Question: I have a complex piece of PHP which uses ImageFilledArc to draw a 2-stroke engine timing diagram. It has worked for years under php 5.2 but my ISP has upgraded the server to PHP 5.3 and the arcs are no longer rendered. The image below shows what happens, and what was expected.

Tests show the function is returning FAIL (zero) to all values of 'style'. Experiments show ImageFilledRectangle works as expected (code inserted into the program so it uses the same target GD image instance and color values).
Web searches have failed to find any mention of changes to any graphic functions in the PHP transition document, nor anyone else having problems with this function. The code which draws the graphics is provided below. The code which calls it is not, but it can be tested by calling the page with no args at all.
'''
<?php
/*
* Creats a PNG image of the MBI CAD standard timing 2-stroke diagram.
*
* Created on Aug 10, 2007 by Ronald A Chernich, Brisbane, Australia.
* This work is licensed under the Creative Commons
* Attribution-Noncommercial-Share Alike 3.0 license.
* See: http://creativecommons.org/licenses/by-nc-sa/3.0
*
* 2007-08-08 1.0 First version
* 2007-08-13 1.1 Add FRV labeling adjustment
* 2007-08-15 1.2 Add SPI capability and blow-down
* 2007-08-15 1.2.1 Revise SPI representation to Inlet side of graph
* 2007-08-25 1.2.2 SPI and inlet labels overlapped in some cases. Fixed.
*/
$eo = $_GET['eo'];
$to = $_GET['to'];
$ic = $_GET['ic'];
$id = $_GET['id'];
$nm = $_GET['nm'];
$spi = $_GET['spi'];
// Test data for development
if (empty($nm)) {
$nm = 'Test';
$eo = 108;
$to = 123;
$ic = 15;
$id = 140;
}
$graph = new TimingDiagram($nm, $eo, $to, $ic, $id, $spi);
$graph->render();
/**
* Class to render image
*/
class TimingDiagram
{
var $WIDTH = 420;
var $HEIGHT = 420;
var $YMARGIN = 30;
var $XMIN = 2;
var $YMIN = 2;
var $BG_COLOR;
var $IN_COLOR;
var $TR_COLOR;
var $EX_COLOR;
var $LAP_COLOR;
var $AXIS_COLOR;
var $TITLE_COLOR;
var $image;
var $eo;
var $to;
var $ic;
var $id;
var $spi;
var $arc;
var $title;
var $degChar;
function TimingDiagram ($title, $eo, $to, $ic, $id, $spi)
{
$this->title = $title;
$this->eo = $eo;
$this->to = $to;
$this->ic = $ic;
$this->id = $id;
$this->spi = $spi;
$this->degChar = 'deg';
$this->image = ImageCreateTruecolor($this->WIDTH, $this->HEIGHT);
$this->InitColors();
$this->arc_y = $this->HEIGHT / 12;
$xmax = $this->WIDTH - (2 * $this->XMIN);
$ymax = $this->HEIGHT - (2 * $this->YMIN);
ImageFilledRectangle($this->image, $this->XMIN, $this->YMIN,
$xmax, $ymax, $this->BG_COLOR);
}
function initColors ()
{
$this->BG_COLOR = ImageColorAllocate($this->image, 255, 255, 255);
$this->TITLE_COLOR = ImageColorAllocate($this->image, 0, 0, 120);
$this->AXIS_COLOR = ImageColorAllocate($this->image, 200, 200, 200);
$this->IN_COLOR = ImageColorAllocate($this->image, 180, 180, 180);
$this->TR_COLOR = ImageColorAllocate($this->image, 120, 120, 120);
$this->EX_COLOR = ImageColorAllocate($this->image, 80, 80, 80);
$this->LAP_COLOR = ImageColorAllocate($this->image, 140, 140, 140);
}
function render ()
{
$x0 = $this->WIDTH / 2;
$y0 = $this->HEIGHT / 2;
$this->drawTitle($x0, $y0);
$this->drawSPI($x0, $y0);
$this->drawExhaust($x0, $y0);
$this->drawInlet($x0, $y0);
$this->drawSPI($x0, $y0);
$this->drawTransfer($x0, $y0);
$this->drawRot($x0, $y0);
Header("Content-type: image/png");
ImagePng($this->image);
ImageDestroy($this->image);
}
function drawTitle ()
{
$st = "Timing Diagram for $this->title.";
$fnt = 5;
$dx = ($this->WIDTH - (ImageFontWidth($fnt) * strlen($st))) / 2;
$dy = ($this->YMARGIN - ImageFontHeight($fnt)) / 2;
imagestring($this->image, $fnt, $dx, $dy, $st, $this->TITLE_COLOR);
}
function drawSPI ($x0, $y0)
{
if (is_numeric($this->spi)) {
$end = 270 - $this->spi;
$start = 270 + $this->spi;
$dx1 = .64 * $this->WIDTH;
$dy1 = .64 * $this->HEIGHT;
$dim = $this->arc_y * .75;
$dx2 = $dx1 - $dim;
$dy2 = $dy1 - $dim;
ImageFilledArc($this->image, $x0, $y0, $dx1, $dy1, $end, $start,
$this->IN_COLOR, IMAGE_ARC_PIE);
$res = ImageFilledArc($this->image, $x0, $y0, $dx2, $dy2, $end-1, $start+1,
$this->BG_COLOR, IMAGE_ARC_PIE);
$x = $this->WIDTH * 0.1;
$y = $this->HEIGHT * (($this->ic > 29) ? 0.3 : 0.2);
$this->labelEvent($x, $y, "SPI ends", "ATDC", $this->spi);
$this->labelEvent($this->WIDTH - $x, $y, "SPI starts", "ABDC",
(180 - $this->spi));
// Drawing SPI will have trashed the Inlet duration label
$fnt = 3;
$id = (empty($this->id) ? (2 * $this->ic) : $this->id);
$lab = sprintf('Inlet %.0f%s', $id, $this->degChar);
$dx = ($x0 - (ImageFontWidth($fnt) * strlen($lab)) / 2);
$dy = ($y0 - (.22 * $this->HEIGHT) - ImageFontHeight($fnt));
Imagestring($this->image, $fnt, $dx, $dy, $lab, $this->TITLE_COLOR);
$lab = sprintf('with %.0f%s', $this->spi * 2, $this->degChar);
$dy += ImageFontHeight($fnt);
$dx = ($x0 - (ImageFontWidth($fnt) * strlen($lab)) / 2);
Imagestring($this->image, $fnt, $dx, $dy, $lab, $this->TITLE_COLOR);
$lab = 'sub-piston induction';
$dy += ImageFontHeight($fnt);
$dx = ($x0 - (ImageFontWidth($fnt) * strlen($lab)) / 2);
Imagestring($this->image, $fnt, $dx, $dy, $lab, $this->TITLE_COLOR);
}
}
function drawExhaust ($x0, $y0)
{
if ($this->eo > 0) {
$ex = 180 - $this->eo;
$eo = 90 + $ex;
$ec = 90 - $ex;
$dx1 = .8 * $this->WIDTH;
$dy1 = .8 * $this->HEIGHT;
$dx2 = $dx1 - $this->arc_y;
$dy2 = $dy1 - $this->arc_y;
ImageFilledArc($this->image, $x0, $y0, $dx1, $dy1, $ec, $eo,
$this->EX_COLOR, IMAGE_ARC_PIE);
ImageFilledArc($this->image, $x0, $y0, $dx2, $dy2, $ec-1, $eo+1,
$this->BG_COLOR, IMAGE_ARC_PIE);
$fnt = 3;
$lab = sprintf('Exhaust %.0f%s', (2 * $ex), $this->degChar);
$dx = ($x0 - (ImageFontWidth($fnt) * strlen($lab)) / 2);
$dy = ($y0 + (.46 * $this->HEIGHT) - ImageFontHeight($fnt));
Imagestring($this->image, $fnt, $dx, $dy, $lab, $this->TITLE_COLOR);
$x = $this->WIDTH * 0.12;
$y = $this->HEIGHT * 0.86;
$this->labelEvent($x, $y, "Exhaust opens", "ATDC", $this->eo);
$this->labelEvent($this->WIDTH - $x, $y, "Exhaust closes", "ABDC",
180 - $this->eo);
}
}
function drawTransfer ($x0, $y0)
{
if ($this->to > 0) {
$tr = 180 - $this->to;
$to = 90 + $tr;
$tc = 90 - $tr;
$dx1 = .7 * $this->WIDTH;
$dy1 = .7 * $this->HEIGHT;
$dx2 = $dx1 - $this->arc_y;
$dy2 = $dy1 - $this->arc_y;
ImageFilledArc($this->image, $x0, $y0, $dx1, $dy1, $tc, $to,
$this->TR_COLOR, IMAGE_ARC_PIE);
ImageFilledArc($this->image, $x0, $y0, $dx2, $dy2, $tc-1, $to+1,
$this->BG_COLOR, IMAGE_ARC_PIE);
// Special case where FRV inlet overlaps transfer close
if (!empty($this->id)) {
$io = ($this->id - $this->ic) - 90;
if ($io > $tc) {
ImageFilledArc($this->image, $x0, $y0, $dx1, $dy1, $tc, $io,
$this->LAP_COLOR, IMAGE_ARC_PIE);
ImageFilledArc($this->image, $x0, $y0, $dx2, $dy2, $tc-1, $io+1,
$this->BG_COLOR, IMAGE_ARC_PIE);
}
}
$fnt = 3;
$lab = sprintf('Transfer %.0f%s', (2 * $tr), $this->degChar);
$dx = ($x0 - (ImageFontWidth($fnt) * strlen($lab)) / 2);
$dy = ($y0 + (.25 * $this->HEIGHT) - ImageFontHeight($fnt));
Imagestring($this->image, $fnt, $dx, $dy, $lab, $this->TITLE_COLOR);
$x = $this->WIDTH * 0.35;
$y = $this->HEIGHT * 0.65;
$this->labelEvent($x, $y, "Transfer opens", "ATDC", $this->to);
$this->labelEvent($this->WIDTH - $x, $y, "Transfer closes", "ABDC",
180 - $this->to);
}
}
function drawInlet ($x0, $y0)
{
if (is_numeric($this->ic)) {
$ic = 270 - $this->ic;
$id = (is_numeric($this->id) ? $this->id : 2 * $this->ic);
$io = $ic + $id;
$dx1 = .7 * $this->WIDTH;
$dy1 = .7 * $this->HEIGHT;
$dx2 = $dx1 - $this->arc_y;
$dy2 = $dy1 - $this->arc_y;
ImageFilledArc($this->image, $x0, $y0, $dx1, $dy1, $ic, $io,
$this->IN_COLOR, IMAGE_ARC_PIE);
ImageFilledArc($this->image, $x0, $y0, $dx2, $dy2, $ic-2, $io+2,
$this->BG_COLOR, IMAGE_ARC_PIE);
$fnt = 3;
$id = (empty($this->id) ? (2 * $this->ic) : $this->id);
$lab = sprintf('Inlet %.0f%s', $id, $this->degChar);
$dx = ($x0 - (ImageFontWidth($fnt) * strlen($lab)) / 2);
$dy = ($y0 - (.22 * $this->HEIGHT) - ImageFontHeight($fnt));
Imagestring($this->image, $fnt, $dx, $dy, $lab, $this->TITLE_COLOR);
$x = $this->WIDTH * 0.13;
$y = $this->HEIGHT * 0.2;
$isBTDC = $this->ic < 0;
$tag = $isBTDC ? 'BTDC' : 'ATDC';
if ($isBTDC || ($this->ic < 30)) {
$x = $this->WIDTH -
($isBTDC ? ($this->WIDTH * 0.3) : ($this->WIDTH * 0.65));
$y = $this->HEIGHT * 0.12;
}
$this->labelEvent($x, $y, "Inlet closes", $tag, abs($this->ic));
$x = $this->WIDTH * 0.13;
$y = $this->HEIGHT * 0.2;
if ($isBTDC || ($this->ic < 30)) {
$x = $this->WIDTH * 0.1;
$y = $this->HEIGHT * 0.3;
}
$tmp = (is_numeric($this->id)) ? ($this->id - $this->ic) : $this->ic;
$this->labelEvent($this->WIDTH-$x, $y, "Inlet opens", "ABDC", 180-$tmp);
}
}
function labelEvent ($x0, $y0, $lab1, $st2, $angle)
{
$fnt = 2;
$dx = ($x0 - (ImageFontWidth($fnt) * strlen($lab1)) / 2);
$dy = $y0 - ImageFontHeight($fnt);
Imagestring($this->image, $fnt, $dx, $dy, $lab1, $this->TITLE_COLOR);
$lab2 = sprintf('%.1f%s %s', $angle, $this->degChar, $st2);
$dx = ($x0 - (ImageFontWidth($fnt) * strlen($lab2)) / 2);
Imagestring($this->image, $fnt, $dx, $y0, $lab2, $this->TITLE_COLOR);
}
function drawRot ($x0, $y0)
{
$xtick = $this->WIDTH / 30;
ImageLine($this->image,
$x0 - $xtick, $y0, $x0 + $xtick, $y0,
$this->AXIS_COLOR);
$ytick = $this->HEIGHT / 28;
ImageLine($this->image,
$x0, $y0 + $ytick, $x0, $y0 - (2 * $ytick),
$this->AXIS_COLOR);
$xrad = $this->WIDTH / 8;
$yrad = $this->HEIGHT / 8;
ImageArc($this->image,
$x0, $y0, $xrad, $yrad, 270, 180, $this->AXIS_COLOR);
$ahx = $xrad / 8;
$ahy = $yrad / 15;
$dy = ($yrad / 2) - ($ahy / 2);
$points = array(($x0 - $ahx), ($y0 - $dy),
($x0 + $ahx), ($y0 - $dy - $ahy),
($x0 + $ahx), ($y0 - $dy + $ahy),
($x0 - $ahx), ($y0 - $dy));
ImageFilledPolygon($this->image, $points, 4, $this->AXIS_COLOR);
$lab = "TDC";
$fnt = 3;
$tx = ($x0 - (ImageFontWidth($fnt) * strlen($lab)) / 2);
$ty = ($y0 - ( .6 * $yrad) - ImageFontHeight($fnt));
Imagestring($this->image, $fnt, $tx, $ty, $lab, $this->TITLE_COLOR);
if (($this->eo > 0) && ($this->to> 0) ) {
$x = $this->WIDTH * 0.092;
$y = $this->HEIGHT * 0.93;
$this->labelEvent($x, $y, 'Blowdown:', '', ($this->to - $this->eo));
}
}
}
'''
?>
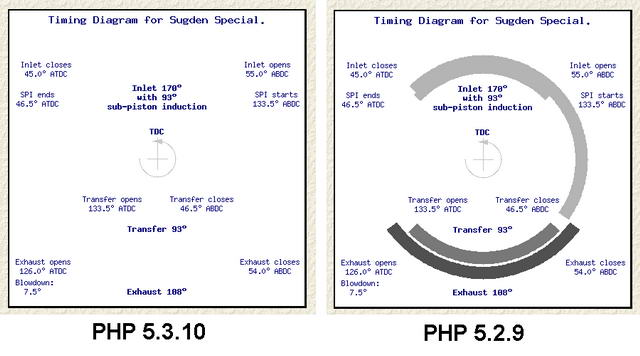
Answer: In the documentation (<URL>, they use and not .
I try after replacement with PHP 5.3.8 and I get this result :